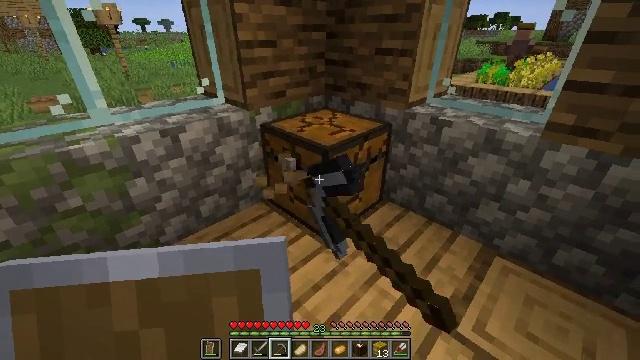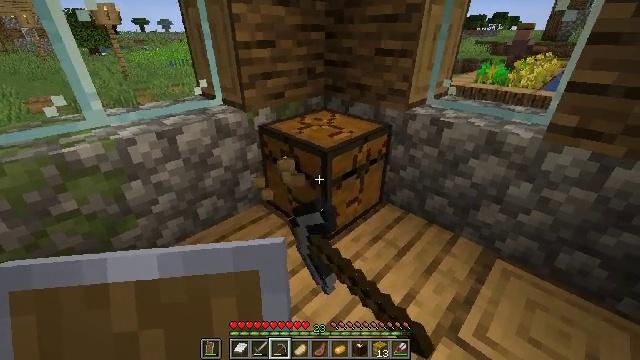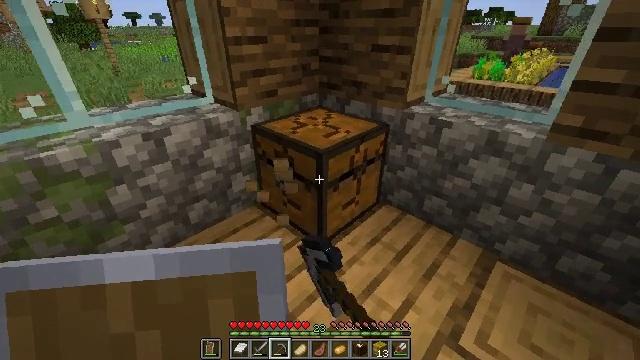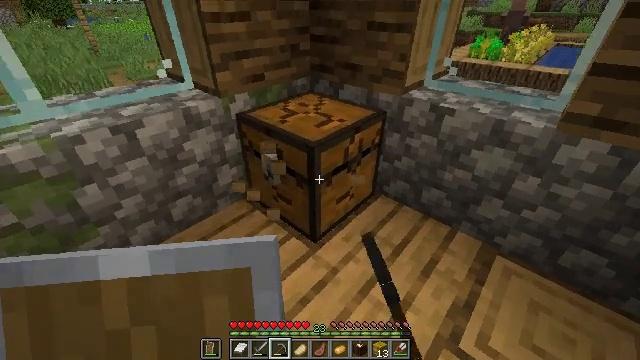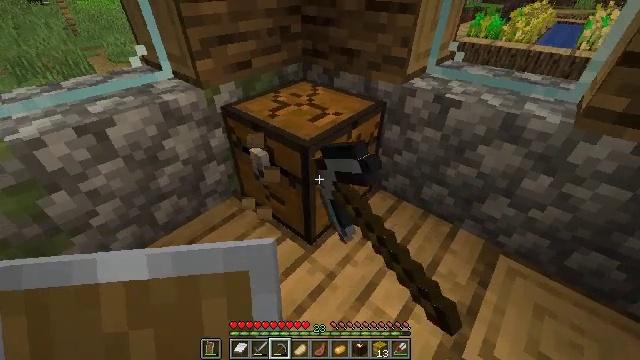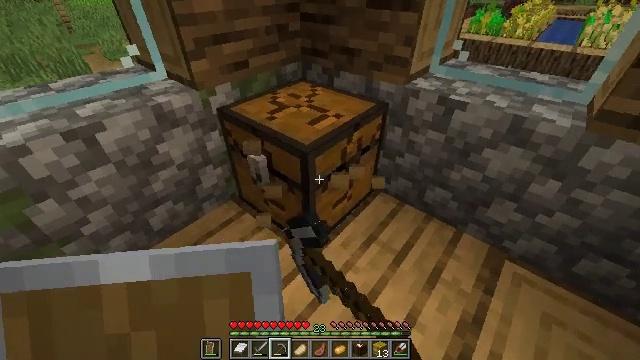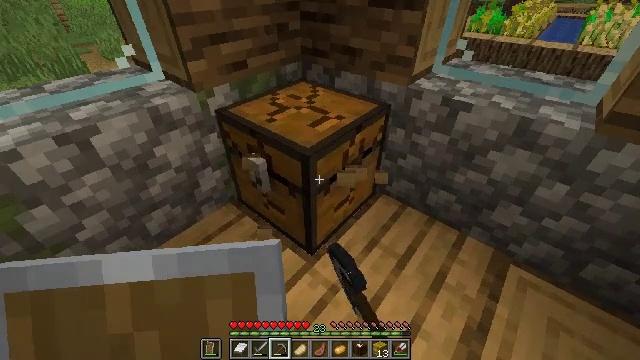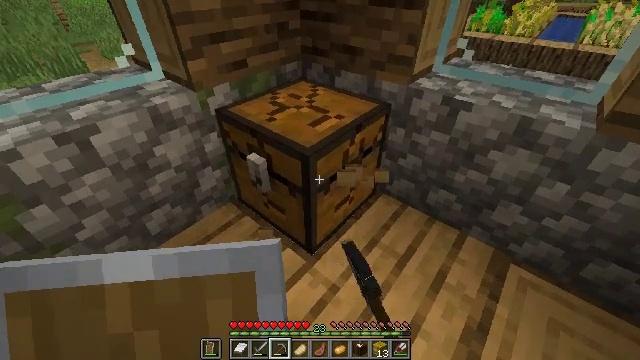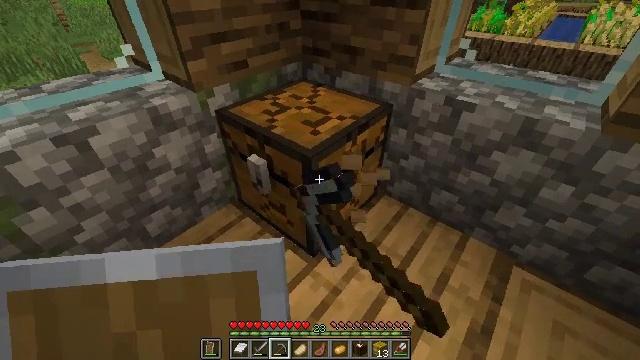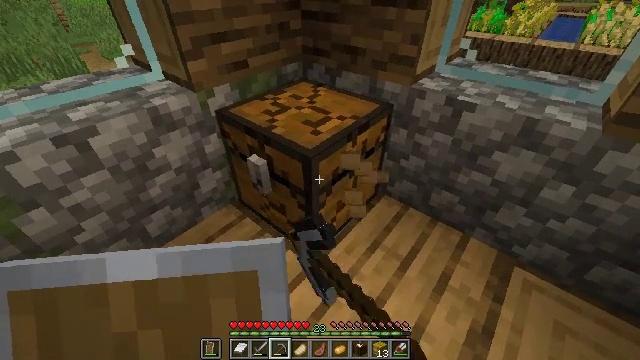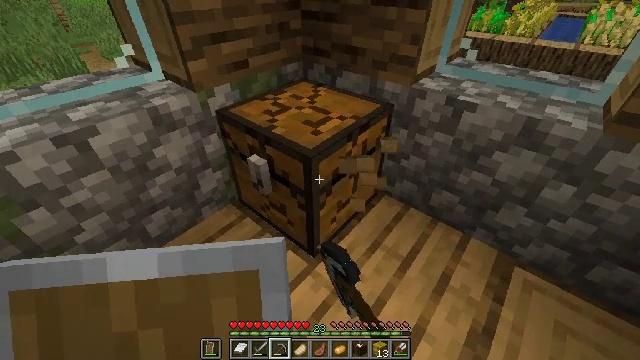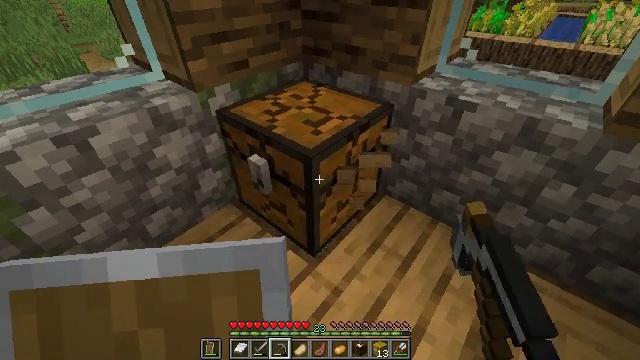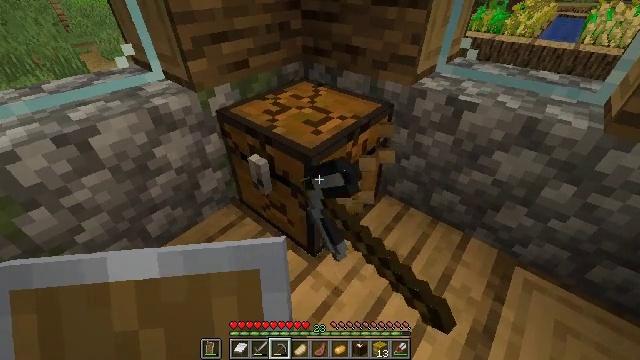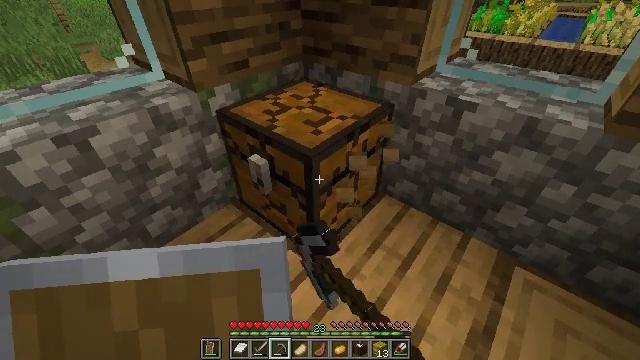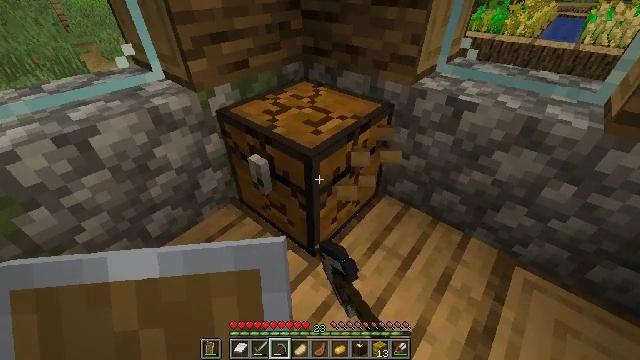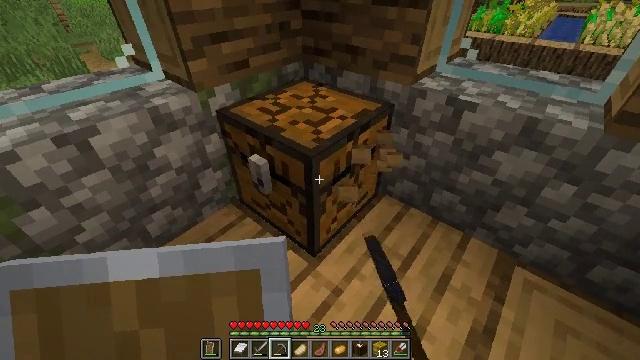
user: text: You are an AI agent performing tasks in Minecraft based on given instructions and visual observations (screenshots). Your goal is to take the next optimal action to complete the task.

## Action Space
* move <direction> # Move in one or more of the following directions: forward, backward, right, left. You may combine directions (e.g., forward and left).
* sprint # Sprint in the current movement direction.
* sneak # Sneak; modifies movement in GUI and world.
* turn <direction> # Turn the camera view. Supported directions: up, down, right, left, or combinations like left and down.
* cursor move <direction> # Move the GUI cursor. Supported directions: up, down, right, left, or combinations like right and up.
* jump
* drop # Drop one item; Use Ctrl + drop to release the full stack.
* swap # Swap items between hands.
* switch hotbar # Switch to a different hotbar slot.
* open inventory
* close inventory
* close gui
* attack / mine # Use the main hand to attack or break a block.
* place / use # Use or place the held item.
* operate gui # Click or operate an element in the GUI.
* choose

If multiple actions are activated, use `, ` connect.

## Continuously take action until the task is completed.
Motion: motion action
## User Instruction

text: Mine the chest to collect it.
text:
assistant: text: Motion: move forward, attack / mine
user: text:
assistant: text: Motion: move forward, attack / mine
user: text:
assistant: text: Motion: move forward, turn right and down, attack / mine
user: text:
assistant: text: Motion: turn right and down, attack / mine
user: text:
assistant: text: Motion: attack / mine
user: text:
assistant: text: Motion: attack / mine
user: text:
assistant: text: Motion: attack / mine
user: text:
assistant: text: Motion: attack / mine
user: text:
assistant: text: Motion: attack / mine
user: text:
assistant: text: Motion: attack / mine
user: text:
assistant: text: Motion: attack / mine
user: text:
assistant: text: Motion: attack / mine
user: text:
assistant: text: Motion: attack / mine
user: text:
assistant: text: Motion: attack / mine
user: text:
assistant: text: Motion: attack / mine
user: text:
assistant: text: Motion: attack / mine
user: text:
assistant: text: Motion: attack / mine
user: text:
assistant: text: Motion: attack / mine
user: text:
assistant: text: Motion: attack / mine
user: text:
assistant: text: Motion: attack / mine
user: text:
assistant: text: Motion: attack / mine
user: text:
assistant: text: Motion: attack / mine
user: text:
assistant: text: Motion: attack / mine
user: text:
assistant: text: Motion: attack / mine
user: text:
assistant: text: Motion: attack / mine
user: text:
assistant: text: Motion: attack / mine
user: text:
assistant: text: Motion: attack / mine
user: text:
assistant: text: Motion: attack / mine
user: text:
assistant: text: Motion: attack / mine
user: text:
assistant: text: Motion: attack / mine